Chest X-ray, AP view. Patient: 52 years old, sex M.
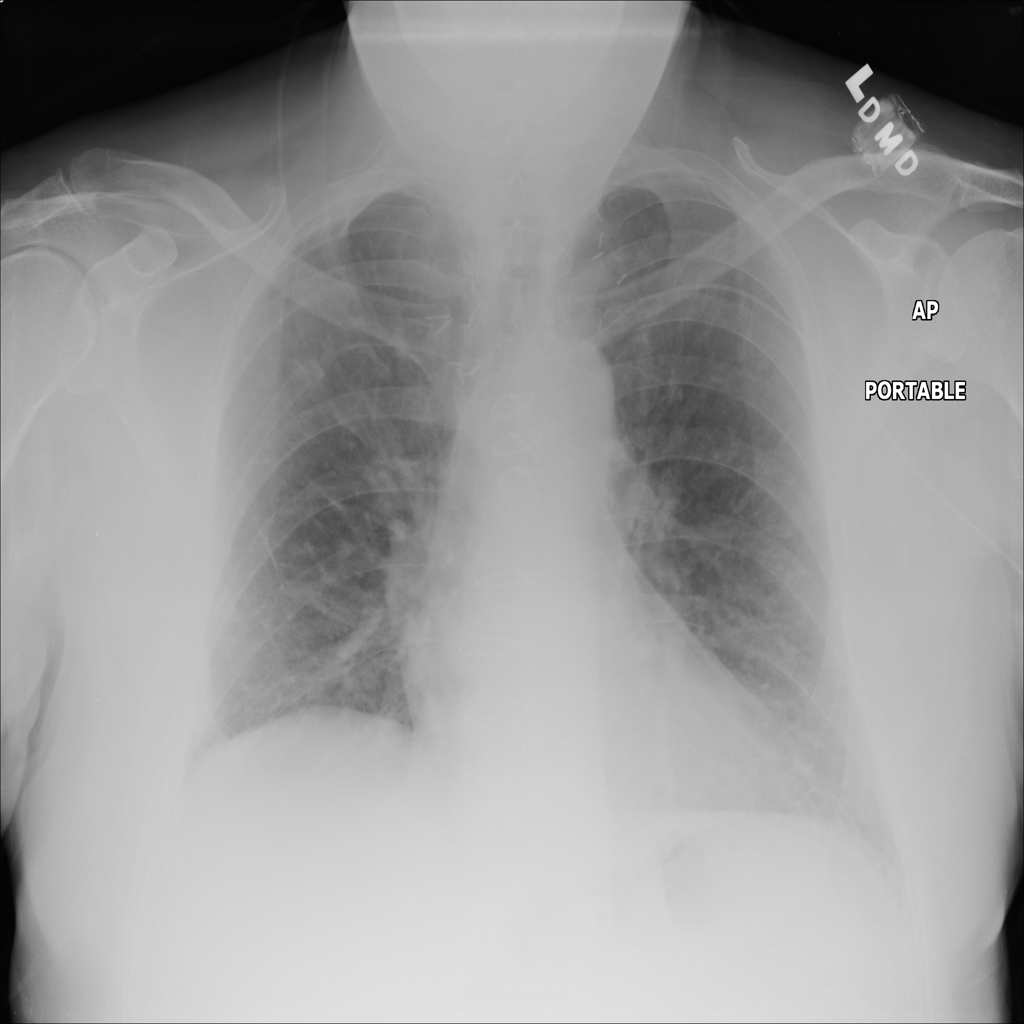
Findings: No Finding